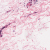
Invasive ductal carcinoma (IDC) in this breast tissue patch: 0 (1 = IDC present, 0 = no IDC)